Question: I have the following associations:
'''
class Venue < ActiveRecord::Base
has_many :sales
end
class Sale < ActiveRecord::Base
has_many :sale_lines
has_many :beverages, through: :sale_lines
end
class SaleLine < ActiveRecord::Base
belongs_to :sale
belongs_to :beverage
end
class Beverage < ActiveRecord::Base
has_many :sale_lines
has_many :sales, through: :sale_lines
has_many :recipes
has_many :products, through: :recipes
end
class Recipe < ActiveRecord::Base
belongs_to :beverage
belongs_to :product
end
class Product < ActiveRecord::Base
has_many :recipes
has_many :beverages, through: :recipes
end
'''

I wan't to see the quantity of products sold by each venue, so basically I have to multiply the 'recipe.quantity' by the 'sale_line.quantity' of an specific product.
I would like to call '@venue.calc_sales(product)' to get the quantity sold of 'product'.
Inside the class 'Venue' I am trying to calculating it by:
'''
class Venue < ActiveRecord::Base
has_many :sales
def calc_sales(product)
sales.joins(:sale_lines, :beverages, :recipes).where('recipes.product_id = ?', product.id).sum('sale_lines.quantity * recipe.quantity')
end
end
'''
However, I can't access the 'recipes' in that way.
Any idea on how to achieve it?
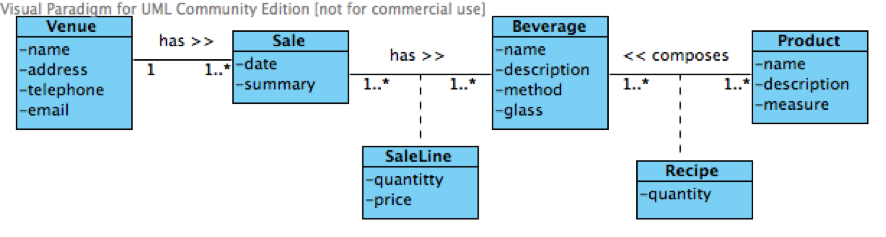
Answer: For the joins, you have to use a Hash to join a already-joined table. It's hard to explain, but here are some examples:
- 'Venue.joins(:sales, :beverages)' : This implies that the relations ':sales' and ':beverages' are declared on the Venue model.- 'Venue.joins(:sales => :beverages)' : This implies that the relation ':sales' exists on the Venue model, and the relation ':beverages' exists on the Sale model.
---
Consider this:
'''
Venue
has_one :sale
'''
- 'Venue.joins(:sales)' : This work, you have to use the exact same name as the relation between the Venue model & Sale model.- 'Venue.joins(:sale)' : This would work because you used the same name of the relation.
You have to use the pluralized name in the where clause:
'''
Venue.joins(:sale).where(:sales => { :id => sale.id })
^^ ^^ # See the plural
'''
---
, you can do something like this:
'''
sales.joins(:sale_lines => { :beverage => :recipes })
.where(:recipes => { :product_id => product.id })
.sum('sale_lines.quantity * recipes.quantity')
'''